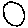
Label: circle